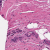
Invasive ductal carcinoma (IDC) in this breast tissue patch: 0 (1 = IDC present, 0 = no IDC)